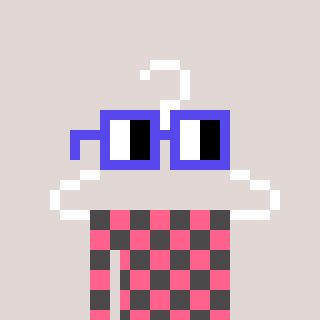
a pixel art character with square blue glasses, a hanger-shaped head and a grayscale-colored body on a warm background